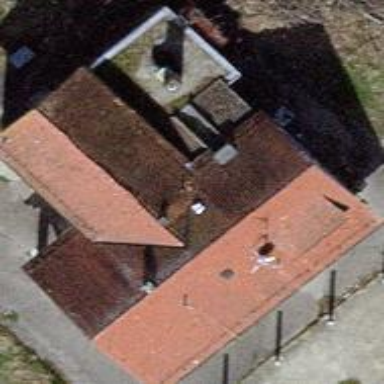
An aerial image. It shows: Building.